A scalogram (wavelet time-scale view) of one vibration snapshot from a rotating machine is shown. Based on the visible evidence, which rotor condition applies: normal, misalignment, unbalance, looseness?
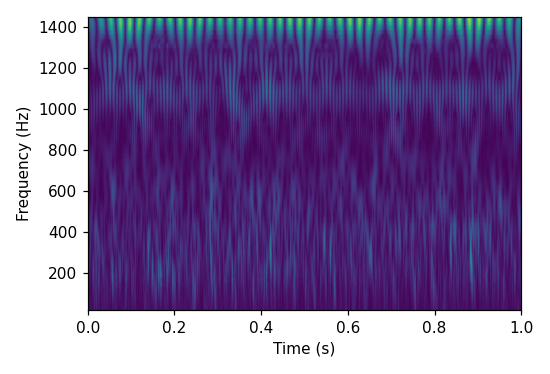
Answer: unbalance